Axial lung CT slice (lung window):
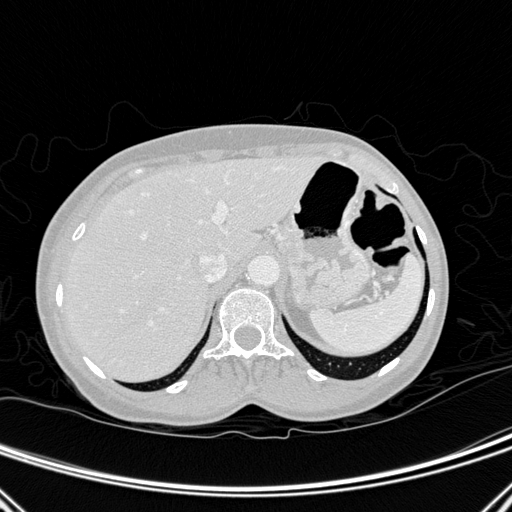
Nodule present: no